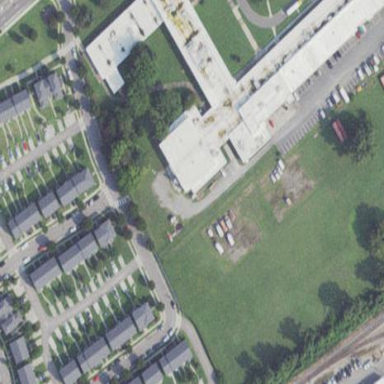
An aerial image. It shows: School building.